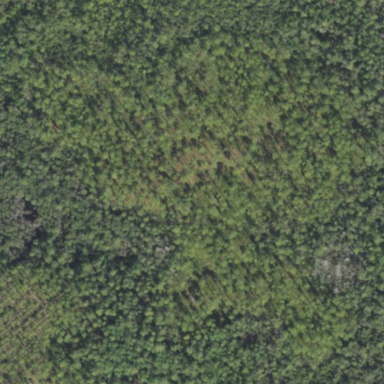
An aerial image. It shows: Needle-leaved woodland.